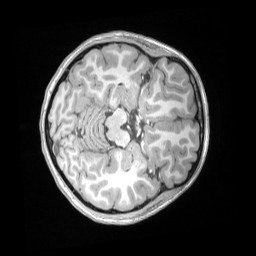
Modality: T1w
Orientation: axial
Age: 12
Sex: male
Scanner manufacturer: siemens
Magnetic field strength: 3 T
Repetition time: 2.53 s
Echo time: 0.00164 s